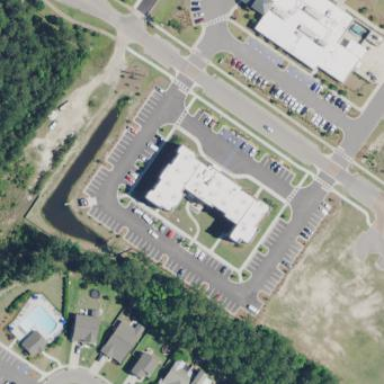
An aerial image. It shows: Hotel building.